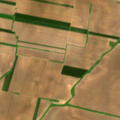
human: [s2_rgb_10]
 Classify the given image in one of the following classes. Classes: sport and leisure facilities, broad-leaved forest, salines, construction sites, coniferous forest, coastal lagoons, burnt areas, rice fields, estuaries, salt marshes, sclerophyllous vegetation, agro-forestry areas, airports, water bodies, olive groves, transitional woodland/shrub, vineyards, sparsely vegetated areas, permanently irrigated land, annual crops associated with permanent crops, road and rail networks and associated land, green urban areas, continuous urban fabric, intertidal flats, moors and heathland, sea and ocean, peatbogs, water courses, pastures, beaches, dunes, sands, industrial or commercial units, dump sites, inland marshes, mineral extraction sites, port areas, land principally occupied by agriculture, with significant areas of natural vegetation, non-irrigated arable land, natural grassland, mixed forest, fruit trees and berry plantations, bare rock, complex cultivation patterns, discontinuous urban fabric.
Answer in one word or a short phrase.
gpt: non-irrigated arable land